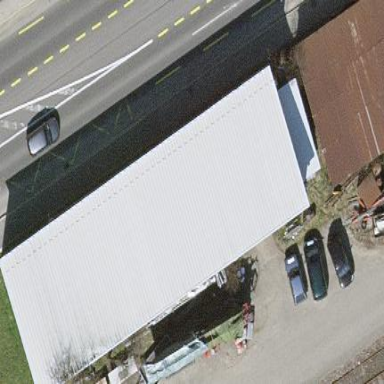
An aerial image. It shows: Commercial building.